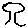
Label: tree